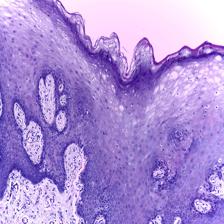
Diagnosis: Normal